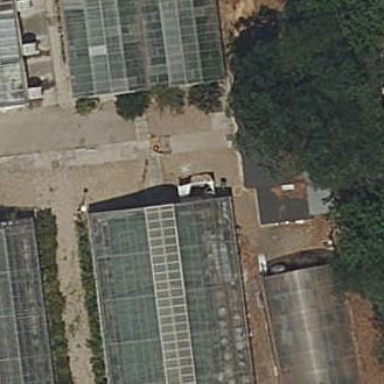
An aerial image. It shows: Greenhouse.